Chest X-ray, PA view. Patient: 49 years old, sex M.
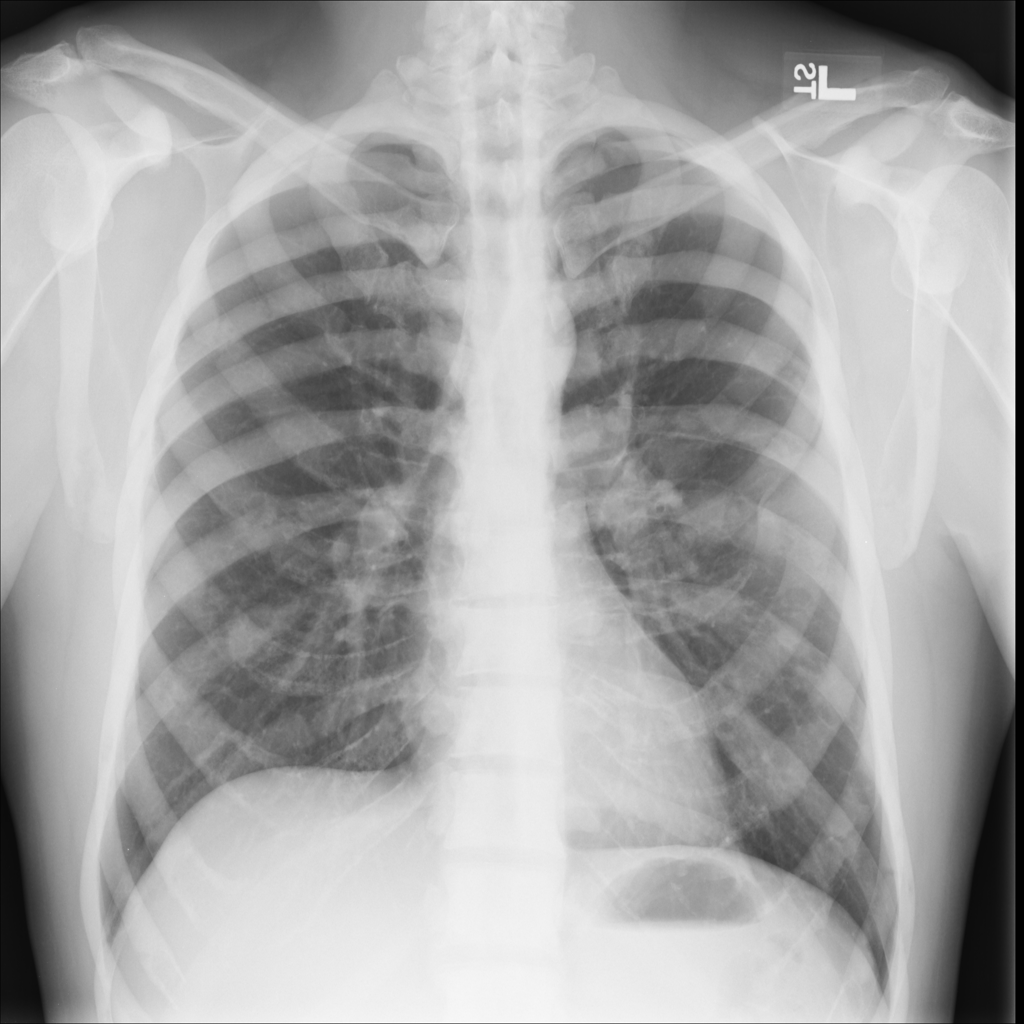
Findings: No Finding